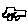
Label: car